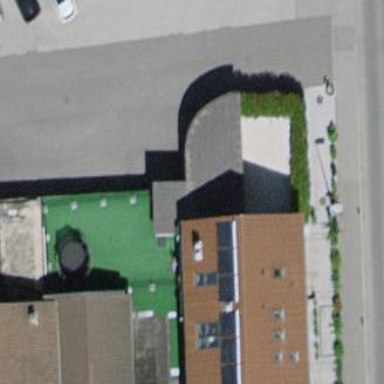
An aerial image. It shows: Garage building.